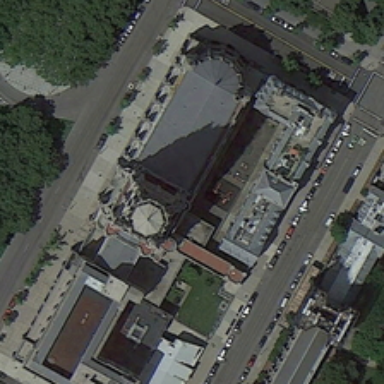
A church near some green trees is between two parallel roads .